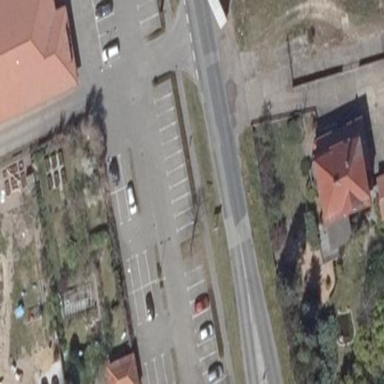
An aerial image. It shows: Paved parking area.